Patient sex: M
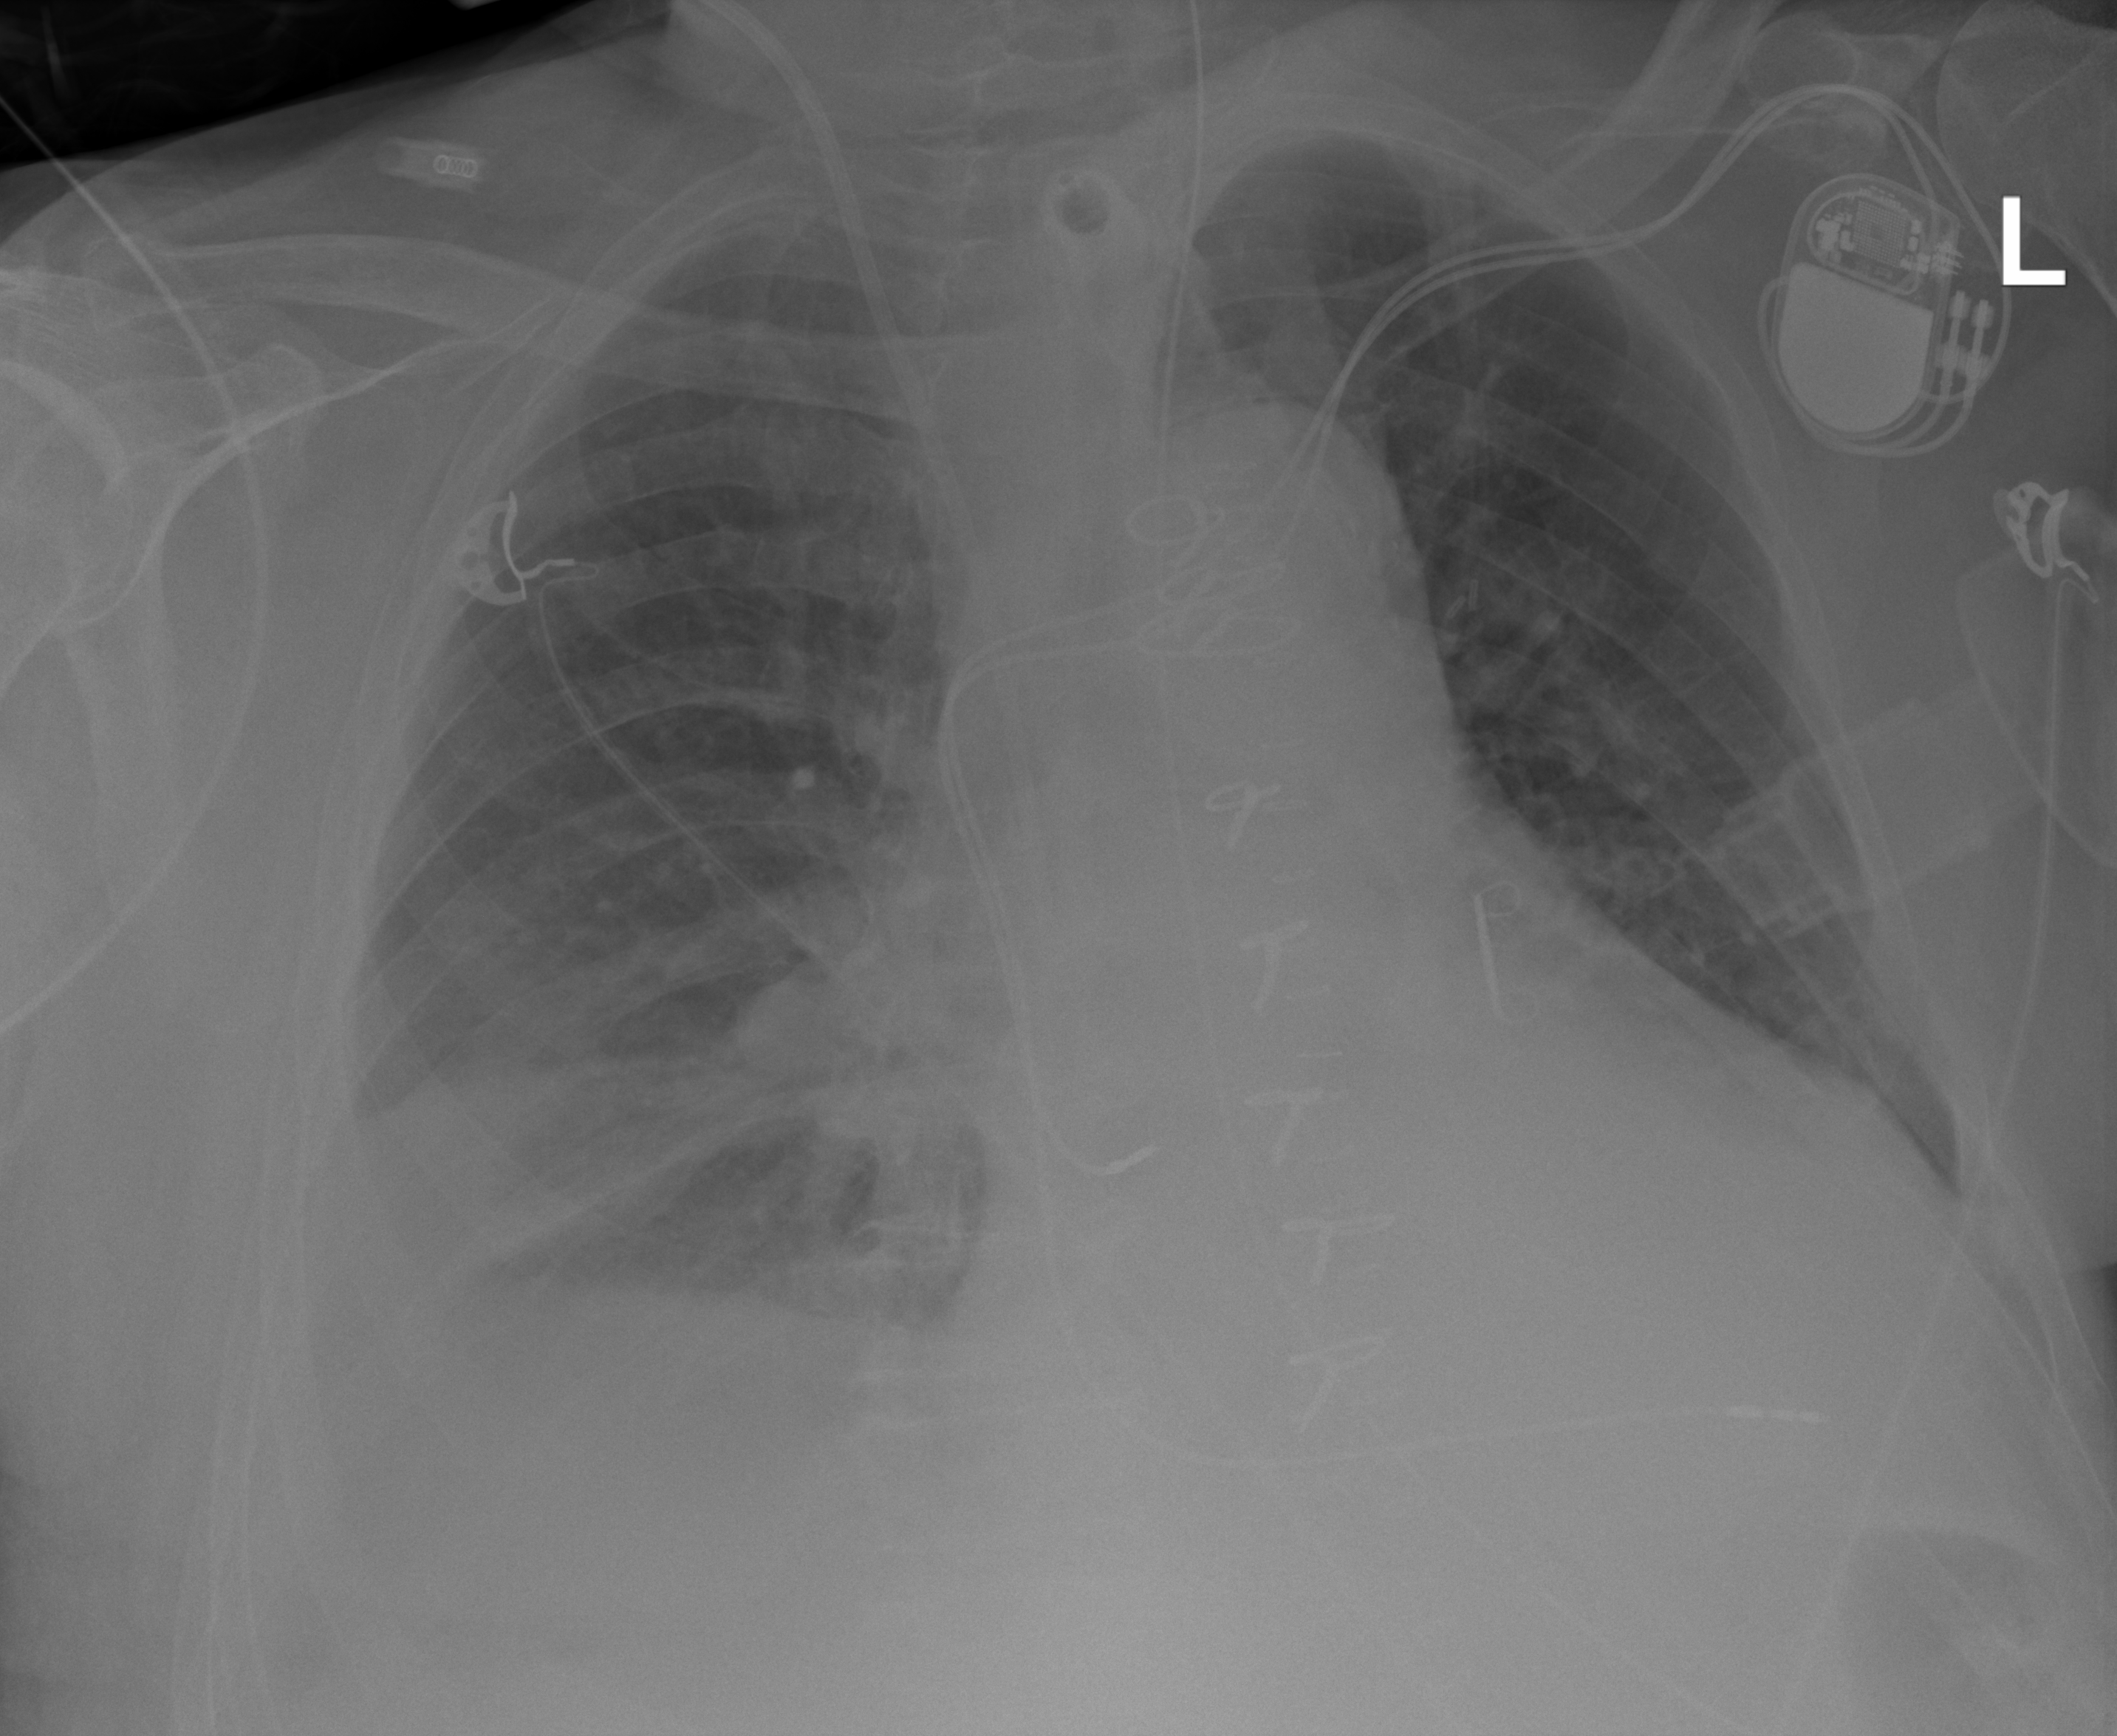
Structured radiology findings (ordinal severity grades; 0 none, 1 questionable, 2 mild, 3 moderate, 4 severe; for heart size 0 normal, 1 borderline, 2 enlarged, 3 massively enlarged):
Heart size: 2
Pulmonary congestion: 2
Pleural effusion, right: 2
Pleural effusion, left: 0
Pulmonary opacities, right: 2
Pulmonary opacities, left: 2
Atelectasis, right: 3
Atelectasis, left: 2